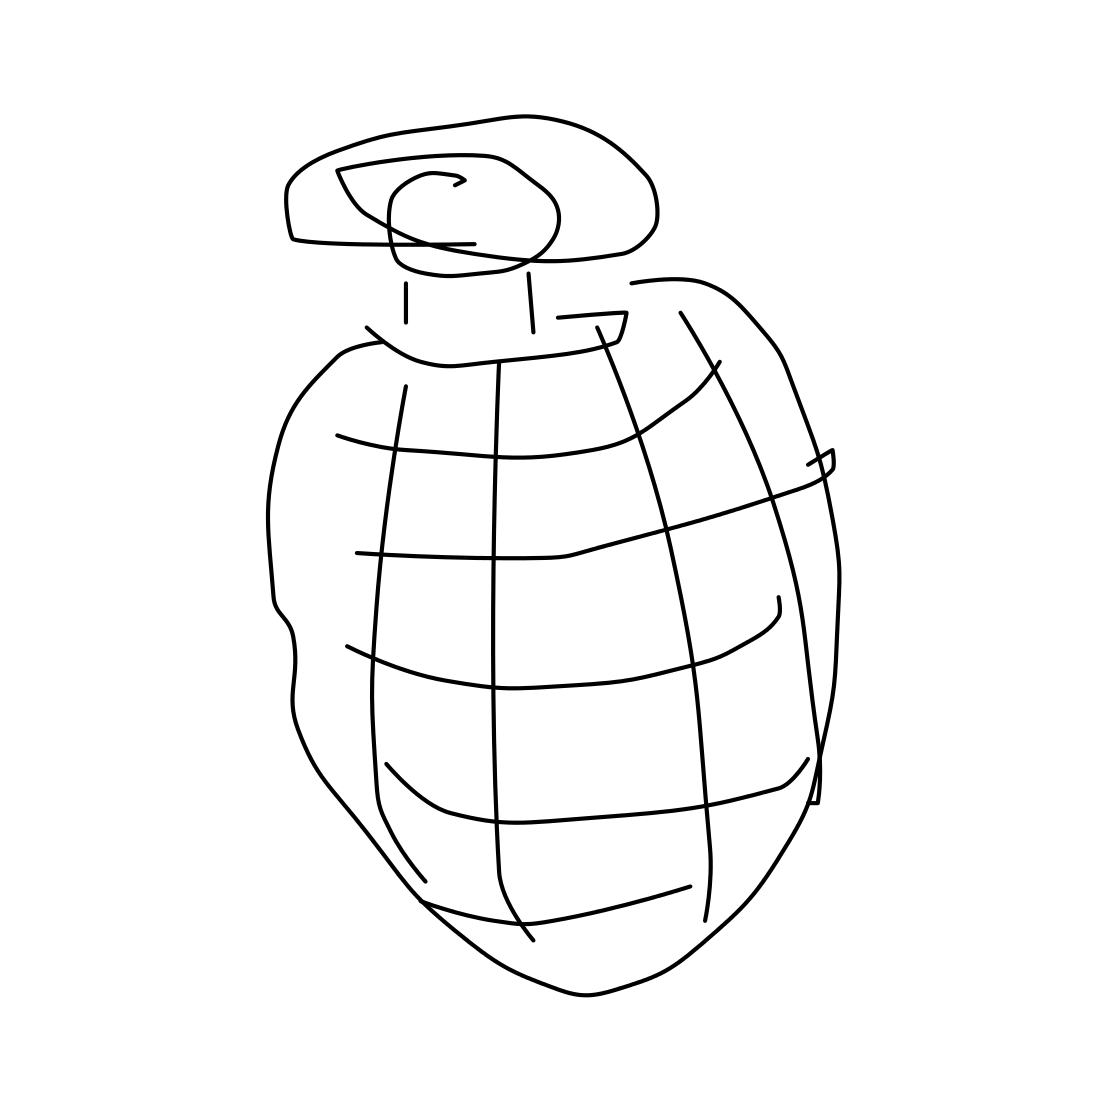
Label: grenade